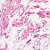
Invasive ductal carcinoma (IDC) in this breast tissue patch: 0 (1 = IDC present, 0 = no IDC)